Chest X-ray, AP view. Patient: 38 years old, sex M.
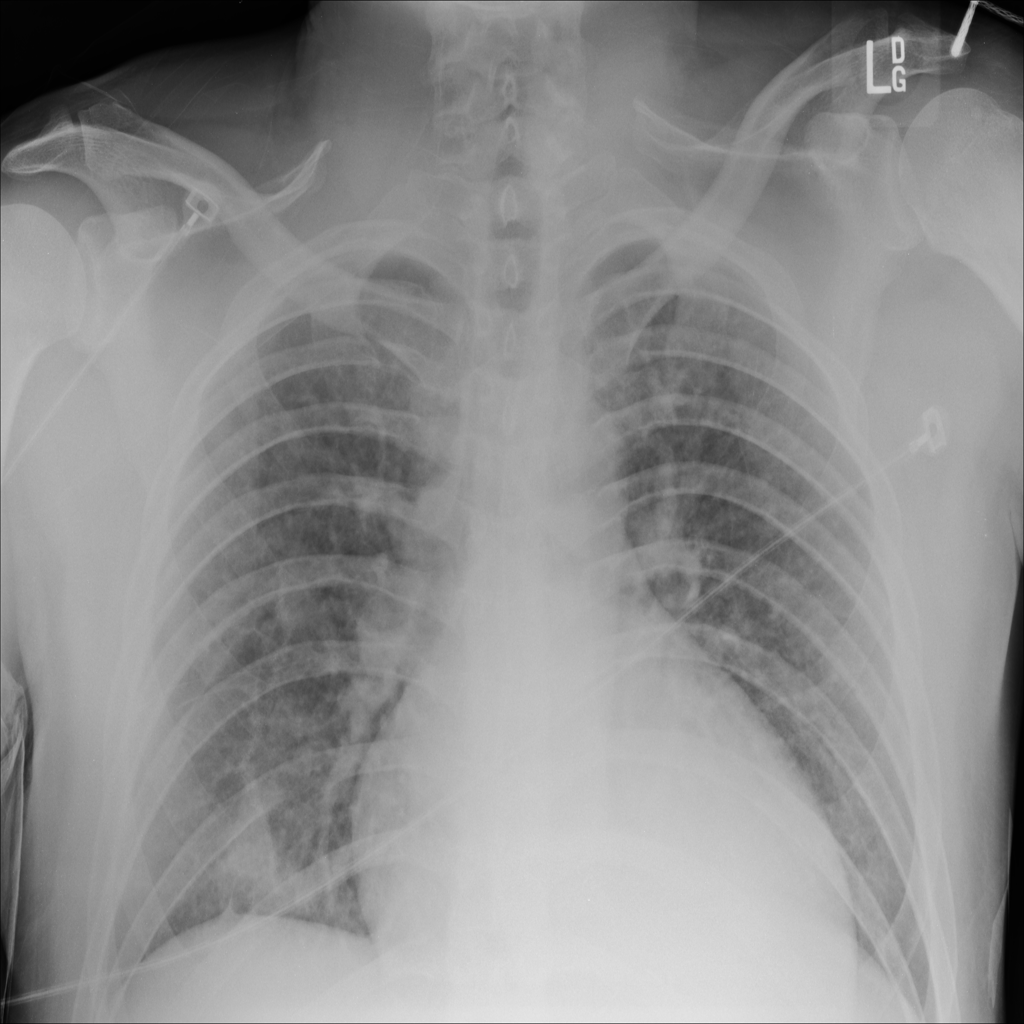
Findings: Effusion